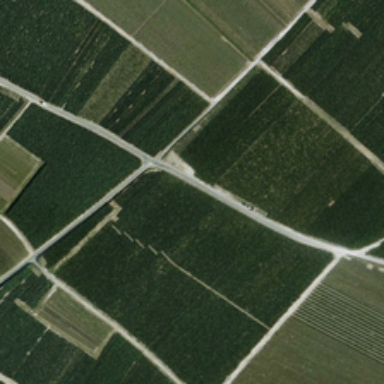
There are several trails near the green fields .